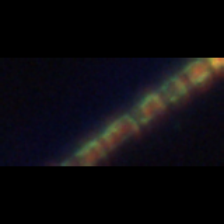
Taxon: Chaetoceros
Group: Diatoms